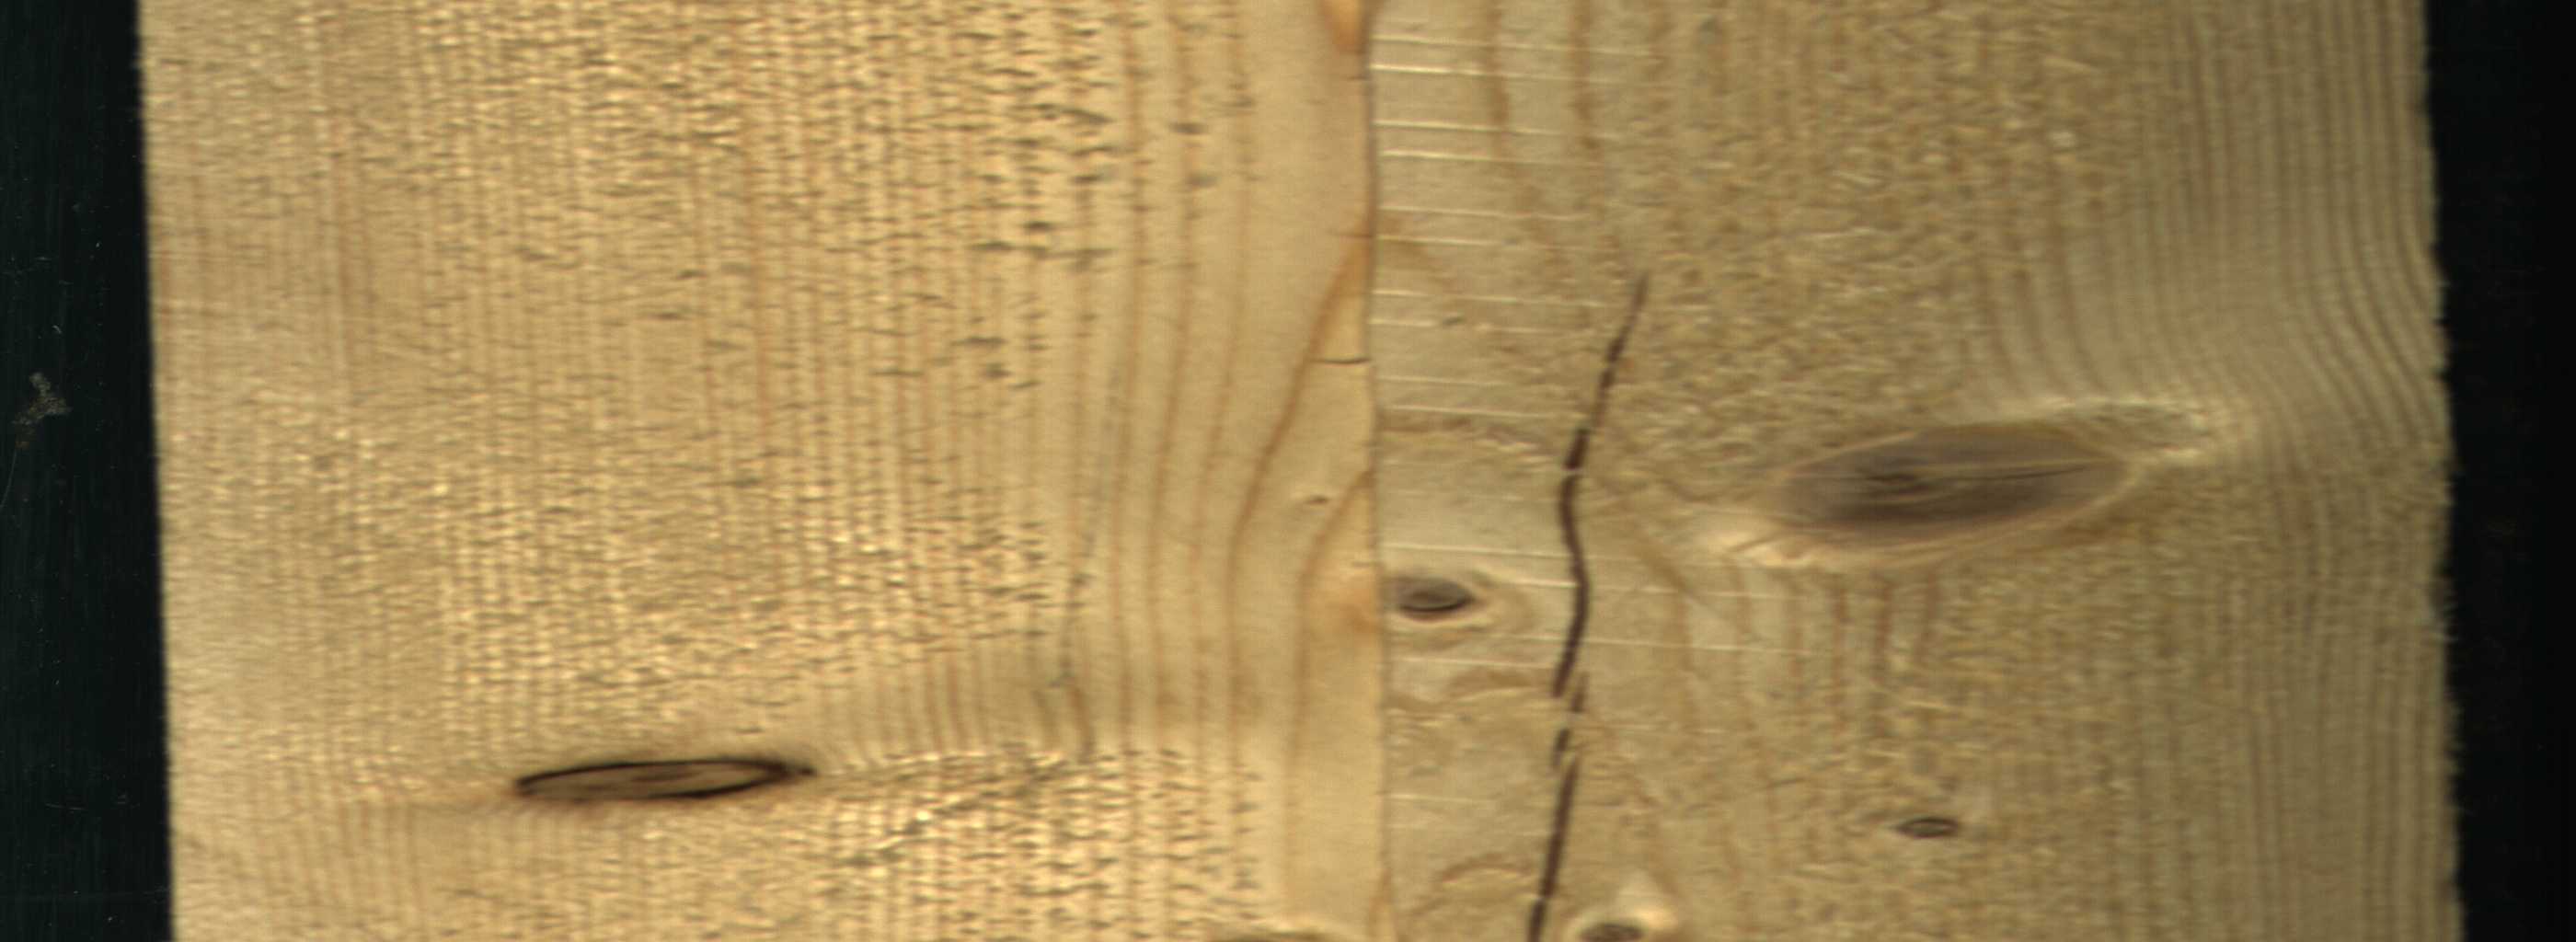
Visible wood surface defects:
Crack
Dead_Knot
Live_Knot
Live_Knot
Live_Knot
Live_Knot